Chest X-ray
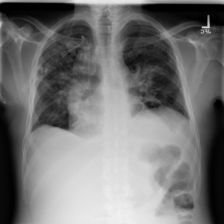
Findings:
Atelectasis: negative
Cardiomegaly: negative
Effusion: positive
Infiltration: negative
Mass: negative
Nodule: negative
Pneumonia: negative
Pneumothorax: negative
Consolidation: negative
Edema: negative
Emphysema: negative
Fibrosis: negative
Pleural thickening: negative
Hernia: negative